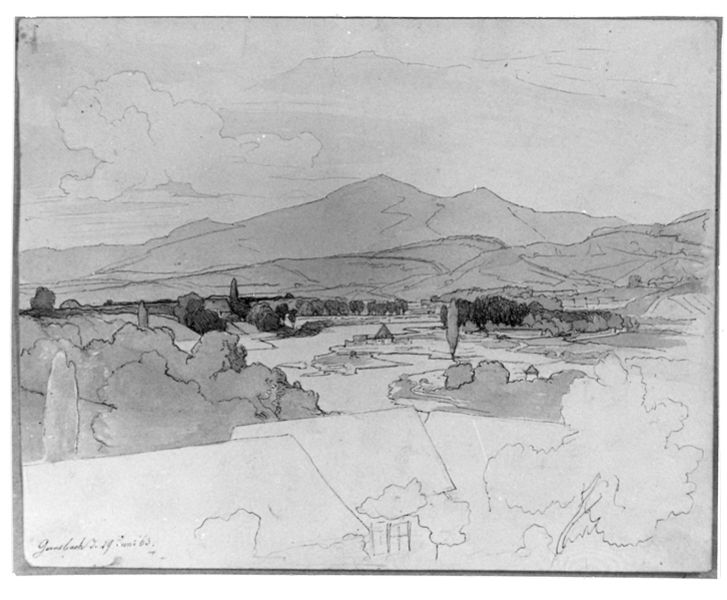
Titel: Das Murgtal bei Gernsbach
Künstler: Emil Lugo
Standort: Karlsruhe
Institution: Staatliche Kunsthalle Karlsruhe
Schlagwörter: baum, berg, dunkel, feder, himmel, weiß, wolken, aquarell, bäume, fluss, grün, landschaft, see, stadt, ausschnitt, fenster, frankreich, grau, hell, hintergrund, schwarz, skizze, vordergrund, zeichnung, dach, gebäude, haus, wiese, wolke, flächig, rahmen, signatur, ebene, felder, häuser, hügel, natur, pappel, pappeln, büsche, gebüsch, kirche, wege, wiesen, insel, pflanzen, tal, wald, turm, zypressen, schrift, perspektive, berge, flächen, gebirge, dorf, dächer, wasserfarbe, linien, querformat, datum, striche, panorama, laviert, tusche, unterschrift, türme, linie, zypresse, schwarz-weiß, radierung, strich, bleistift, entwurf, unvollendet, flecken, dunke, unfertig, graustufen, flüsse, vorzeichnung, guache, beistift, häuseer, guche, sgraustufen